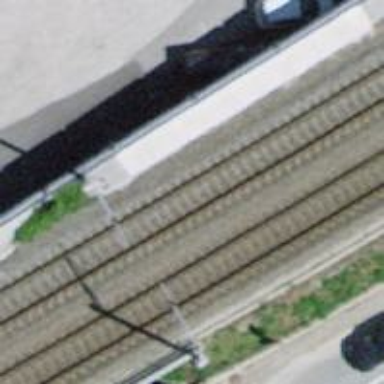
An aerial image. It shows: Single-track railway with electrified contact lines.